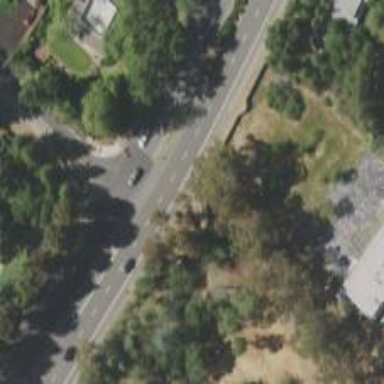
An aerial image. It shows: Secondary road.